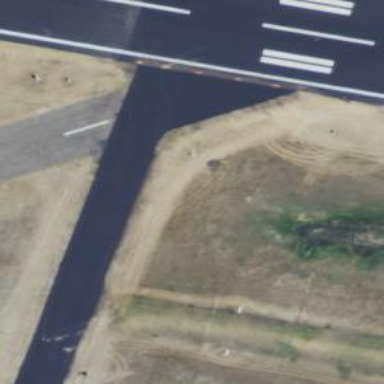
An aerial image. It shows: View of taxiway at the airport.